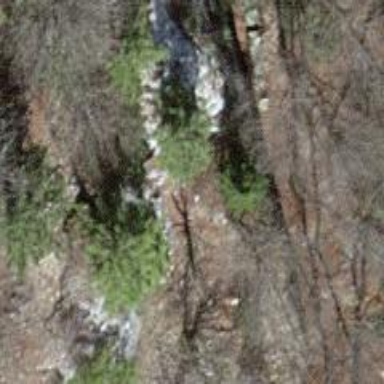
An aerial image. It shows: Cliff in nature.